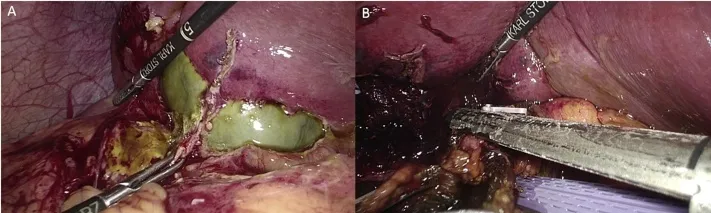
Intraoperative picture showing lysis of dense inflammatory adhesions and evidence of acute gangrenous cholecystitis Intraoperative image showing stapling of the infundibulum after clipping of the cystic artery, opening of the gallbladder, and cystic duct identification. (B).
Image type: medical_photograph (other_medical_photograph)